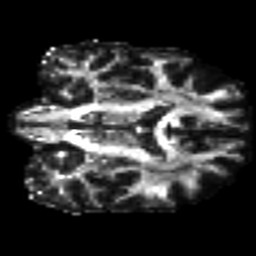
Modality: FA
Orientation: coronal
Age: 39
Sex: male
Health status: ill
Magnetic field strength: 3 T
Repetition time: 9 s
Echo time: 0.093 s